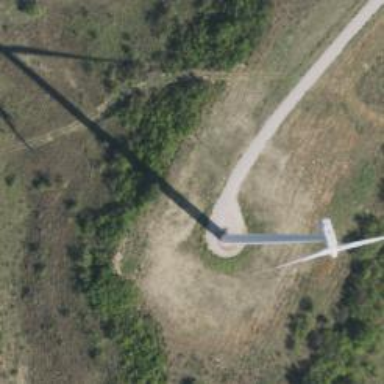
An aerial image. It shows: Wind generator powered by horizontal axis wind turbine.